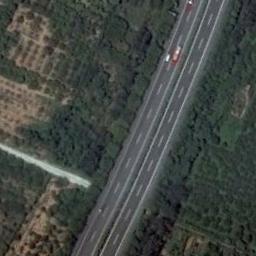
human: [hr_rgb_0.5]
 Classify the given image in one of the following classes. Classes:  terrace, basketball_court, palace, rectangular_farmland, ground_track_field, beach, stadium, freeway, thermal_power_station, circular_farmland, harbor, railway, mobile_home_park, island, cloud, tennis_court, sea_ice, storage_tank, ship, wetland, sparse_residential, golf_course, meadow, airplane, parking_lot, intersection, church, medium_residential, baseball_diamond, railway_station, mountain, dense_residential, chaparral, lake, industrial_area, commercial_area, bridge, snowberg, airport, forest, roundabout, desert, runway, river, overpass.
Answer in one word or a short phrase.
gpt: freeway